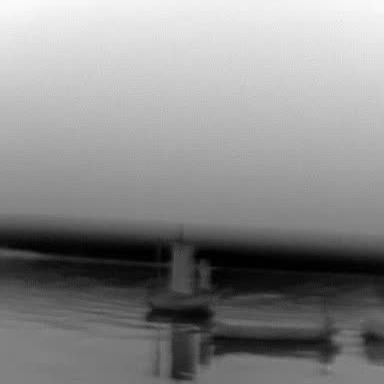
There is a sailboat in the infrared image.